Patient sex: F
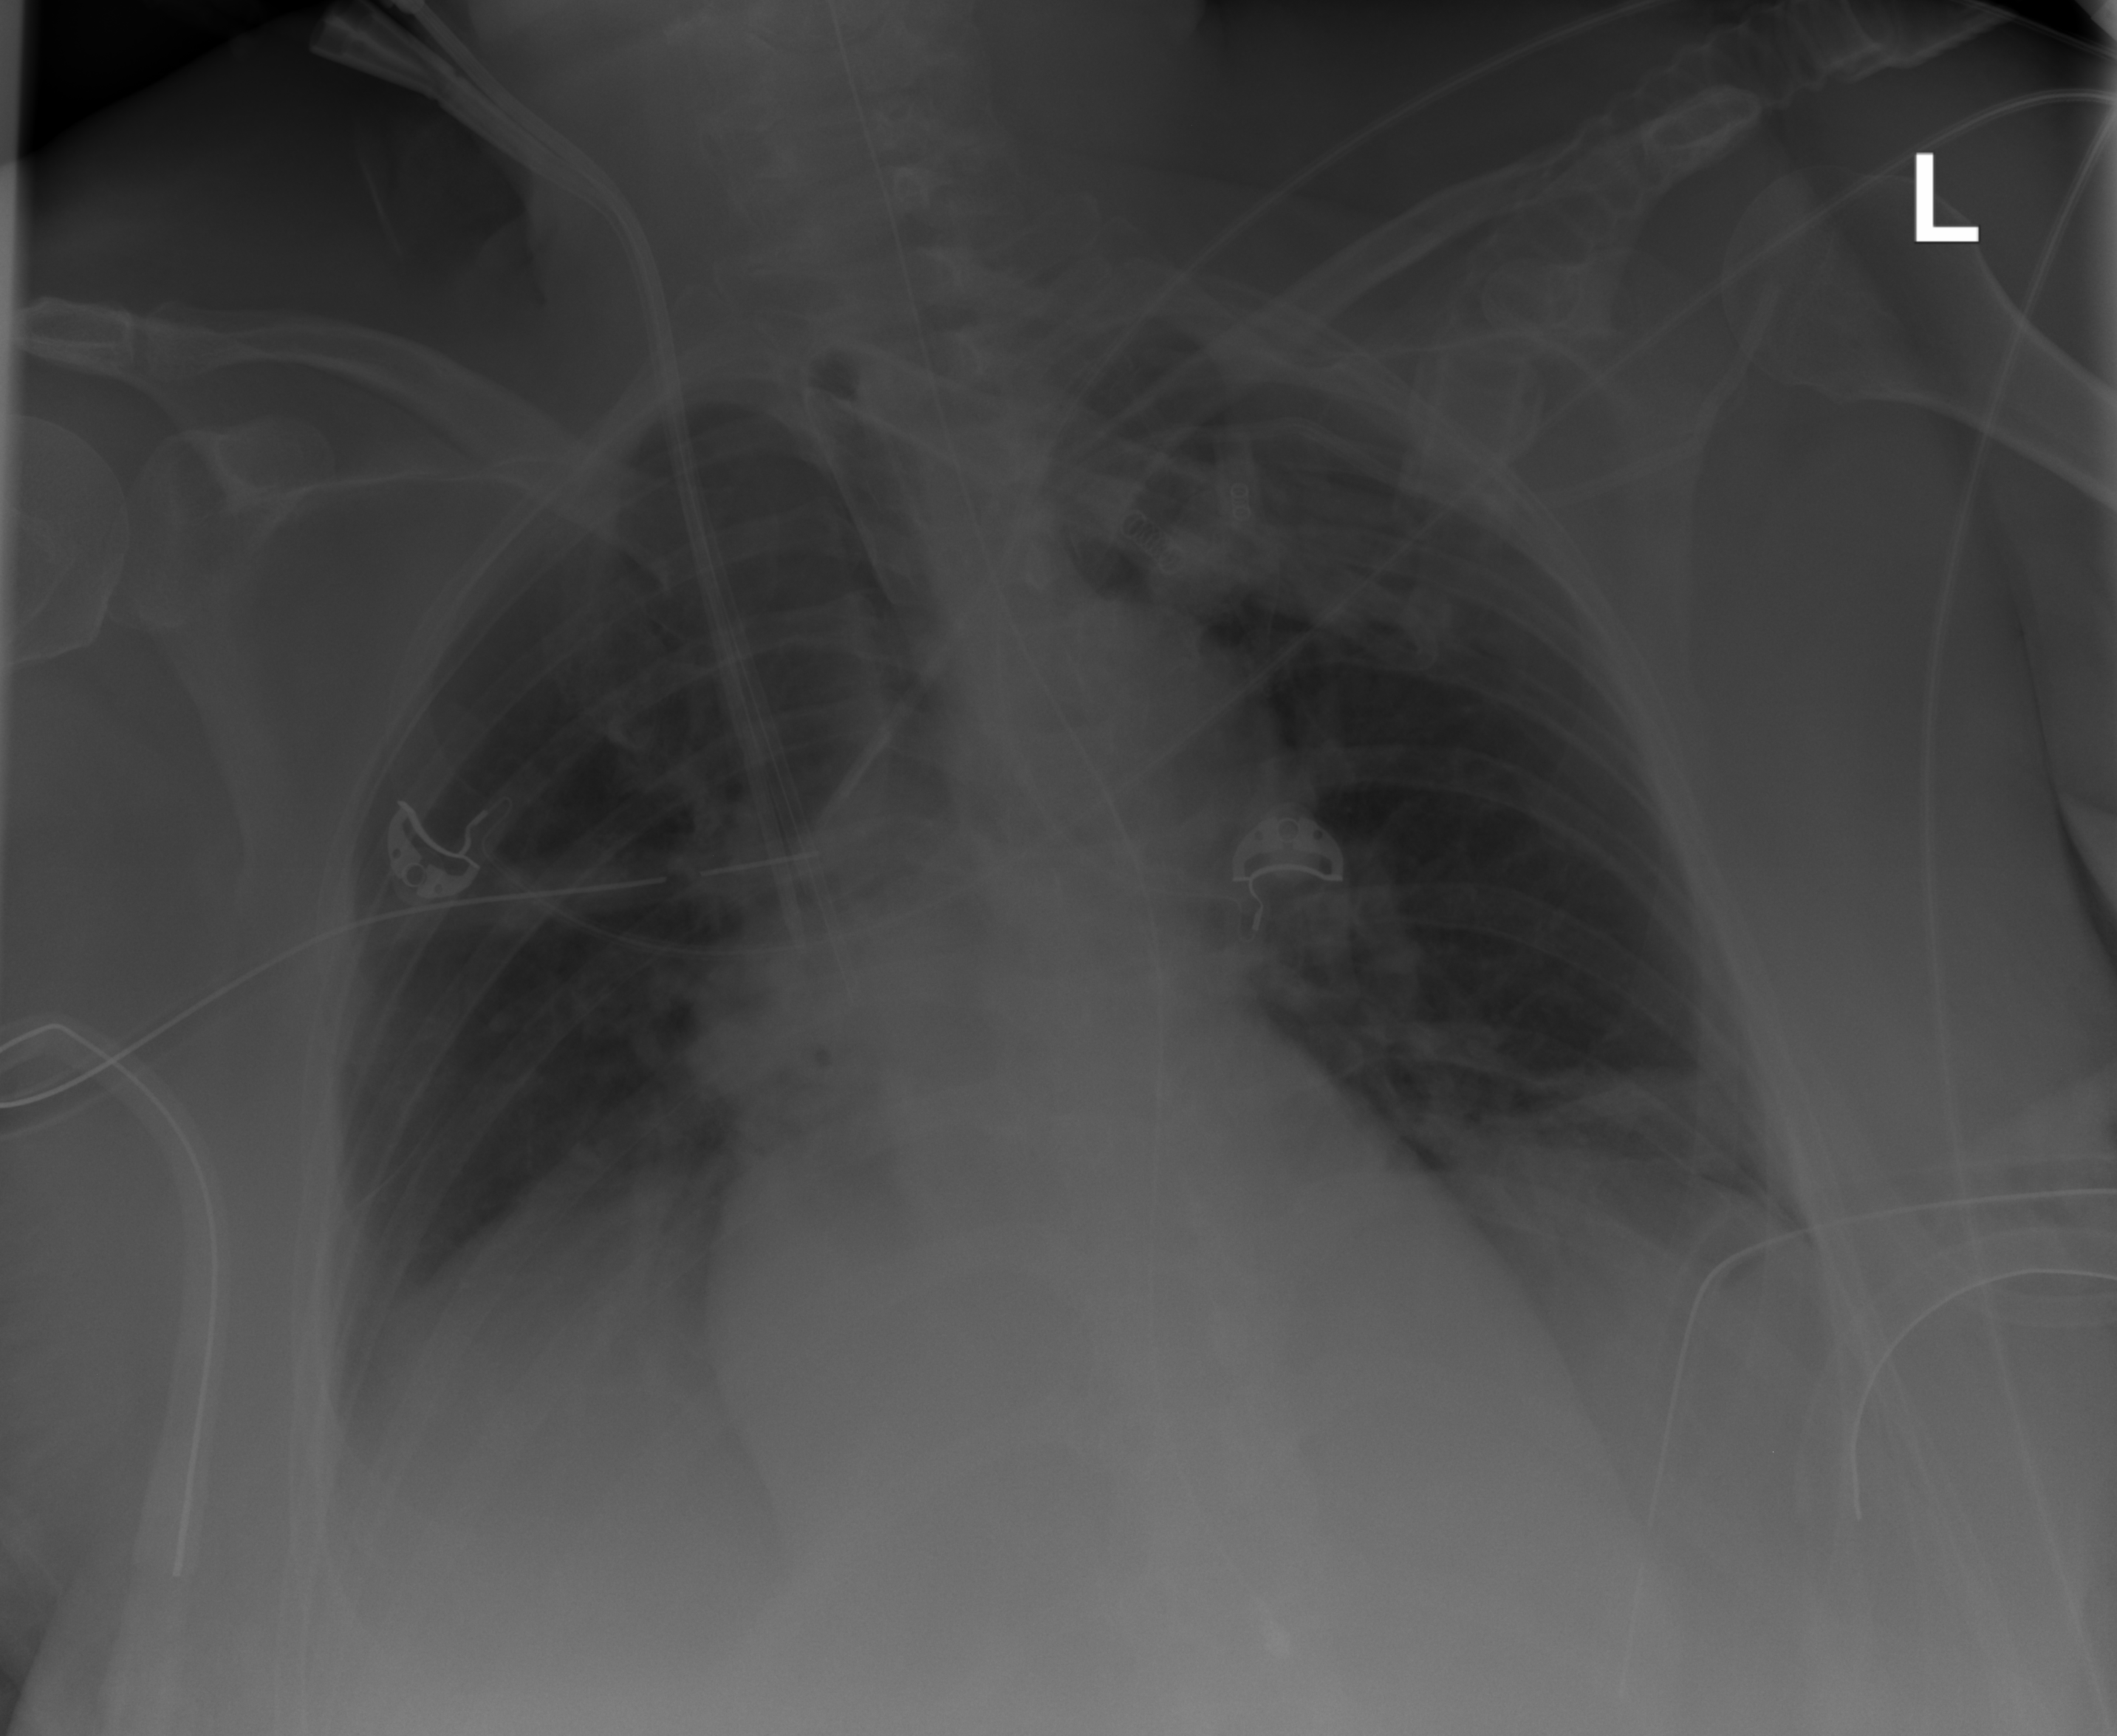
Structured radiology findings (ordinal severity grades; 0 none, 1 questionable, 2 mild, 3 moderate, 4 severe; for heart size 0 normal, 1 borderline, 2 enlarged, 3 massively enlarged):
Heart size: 2
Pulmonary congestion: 0
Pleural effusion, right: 0
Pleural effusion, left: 0
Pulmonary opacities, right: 1
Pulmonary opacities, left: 0
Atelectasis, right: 2
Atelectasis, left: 2